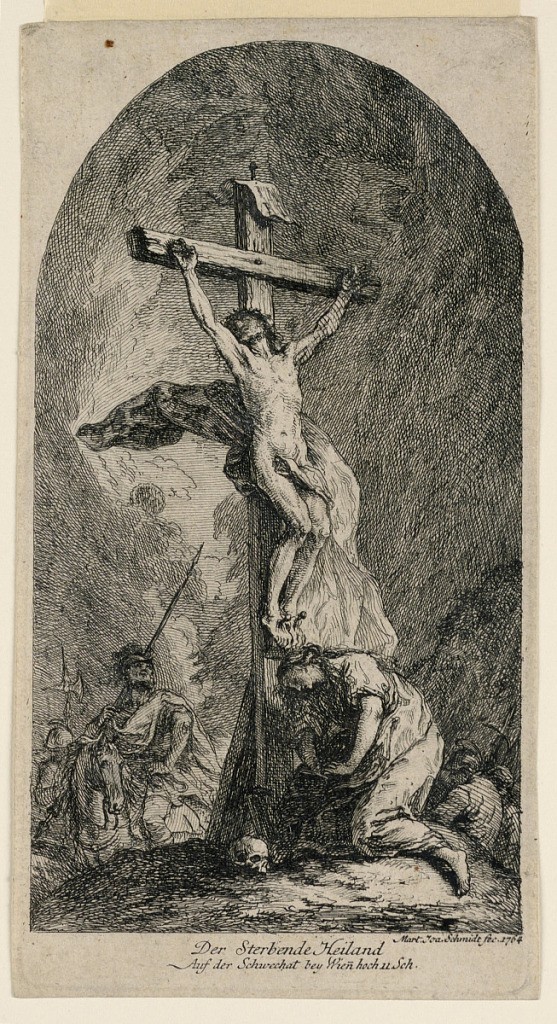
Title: The Dying Savior
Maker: Martin Johann Schmidt, 1718 – 1801
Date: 1764
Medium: Etching on paper
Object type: Print
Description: The dying savior.